Question: I created a very simple music player using MPMusicPlayerController that is working fine except the stop button (see picture below). When the music is playing and stop button is pressed, the app doesn't play anymore. I tried to terminate it when in background but the app doesn't work. I just can use the app again after press play on center control (picture two).

And my code
'''
#import "ViewController.h"
#import <MediaPlayer/MediaPlayer.h>
@interface ViewController ()
{
MPMusicPlayerController *playerController;
MPMediaQuery *query;
}
@end
@implementation ViewController
@synthesize musicTitleLabel;
- (void)viewDidLoad {
[super viewDidLoad];
playerController = [[MPMusicPlayerController alloc] init];
}
- (IBAction)playPressed:(id)sender {
query = [MPMediaQuery songsQuery];
MPMediaItem *item = [[query collections] objectAtIndex:0];
[playerController setNowPlayingItem:item];
[playerController play];
NSString *titleString = [item valueForProperty:MPMediaItemPropertyTitle];
musicTitleLabel.text = [NSString stringWithFormat:@"%@",titleString];
}
- (IBAction)pausePressed:(id)sender {
[playerController pause];
}
- (IBAction)stopPressed:(id)sender {
[playerController stop];
}
'''
How can I fix that problem? What's the function o the Stop Method?
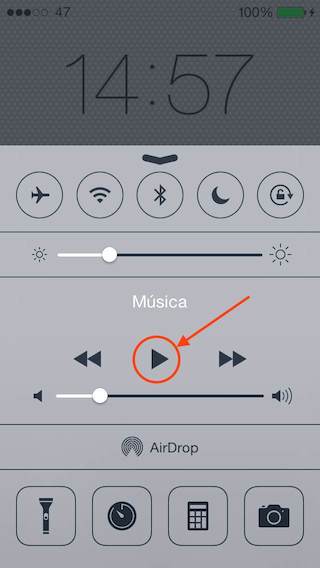
Answer: try this:
'''
MPMusicPlayerController *player = [MPMusicPlayerController systemMusicPlayer];
'''
Playing media items with the systemMusicPlayer will replace the user's current Music state.